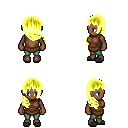
a pixel art fantasy rpg character, female body template, human, dark skin, brown tunic, teal pants, gold right-swept hairstyle, gray slippers, four views (front, back, left, right), 2x2 character sprite sheet, small pixel art, hard edges, no anti-aliasing